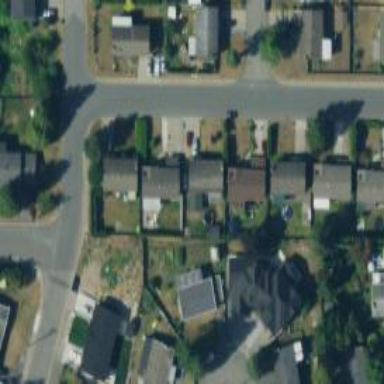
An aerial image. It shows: Detached building.